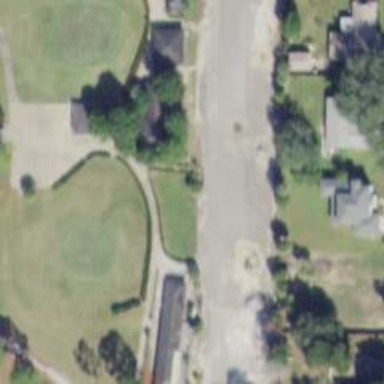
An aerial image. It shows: Path for golf carts.